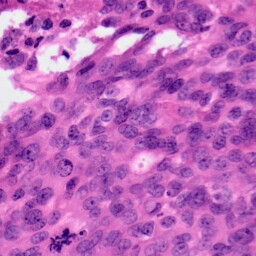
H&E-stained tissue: Ovarian